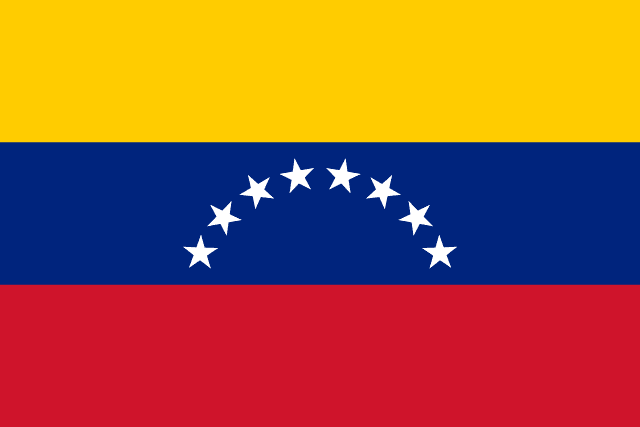
Country: Venezuela
Country code: ve